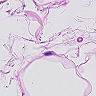
Metastatic tissue present: no